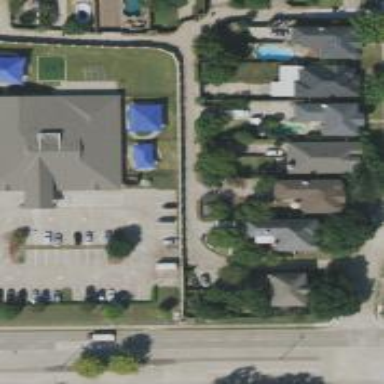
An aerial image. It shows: Alley classified as service road.